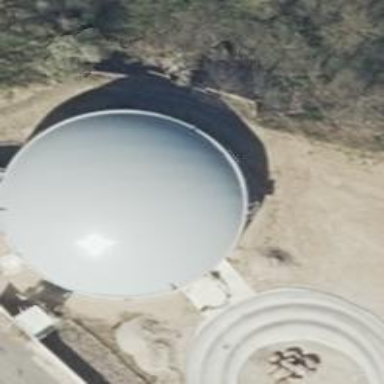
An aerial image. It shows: Digester building.